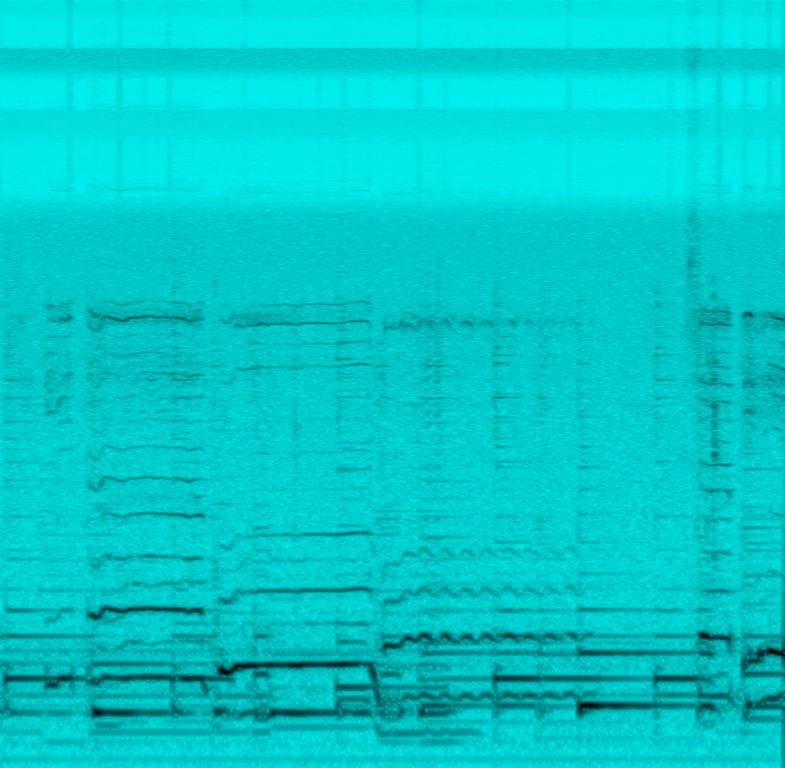
A female vocalist sings this emotional song. The tempo is slow with guitar accompaniment and vocal backup. The song is soft, mellow, emotional and sentimental in a foreign language that sounds like a lullaby.This is a Pop Folk song.